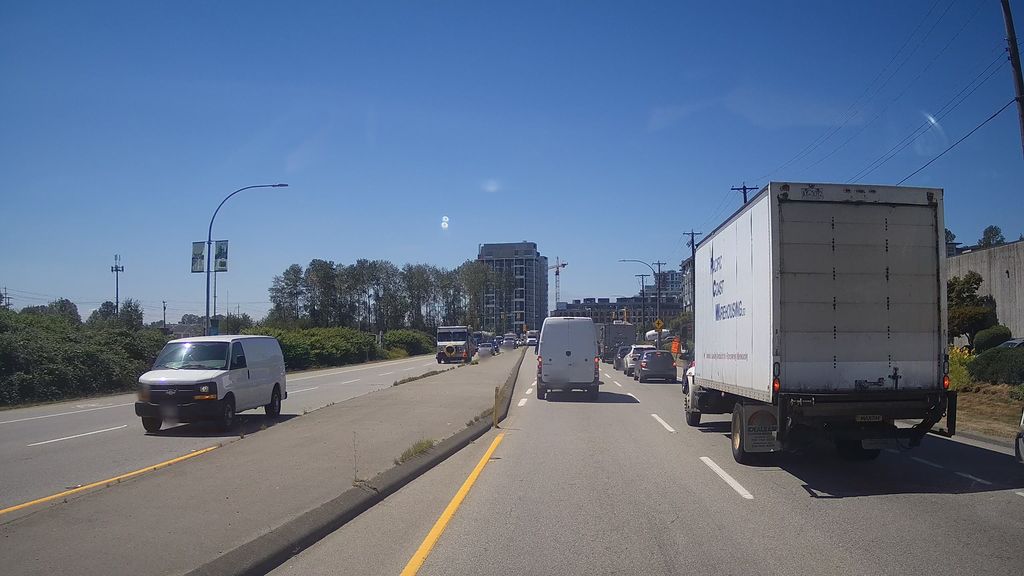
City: vancouver